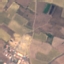
Label: PermanentCrop